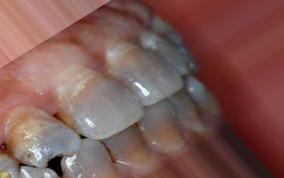
Condition: Tooth Discoloration